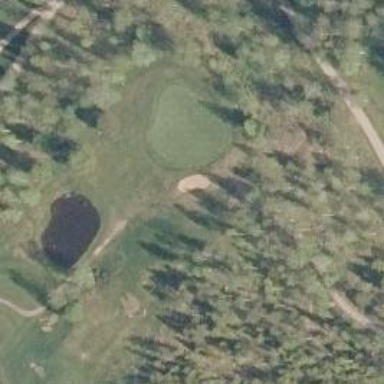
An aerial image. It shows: View of golf hole.